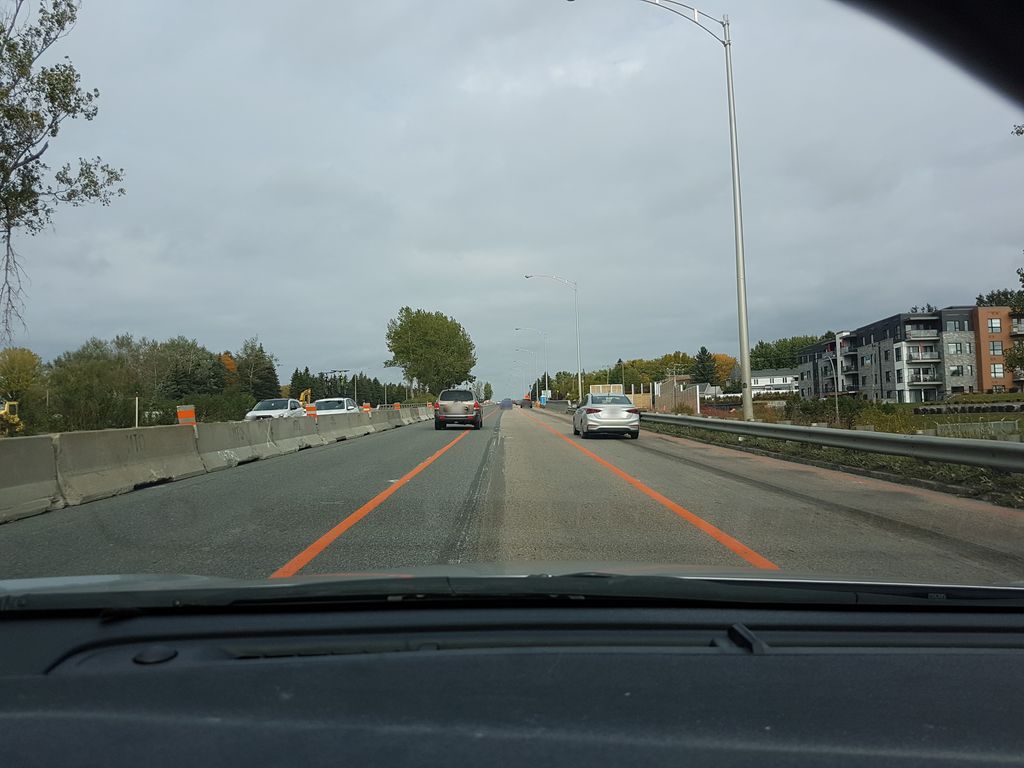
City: quebec_city